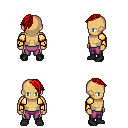
a pixel art fantasy rpg character, male body template, human, tanned skin, gold arm armor, magenta pants, red long mohawk hairstyle, black shoes, four views (front, back, left, right), 2x2 character sprite sheet, small pixel art, hard edges, no anti-aliasing